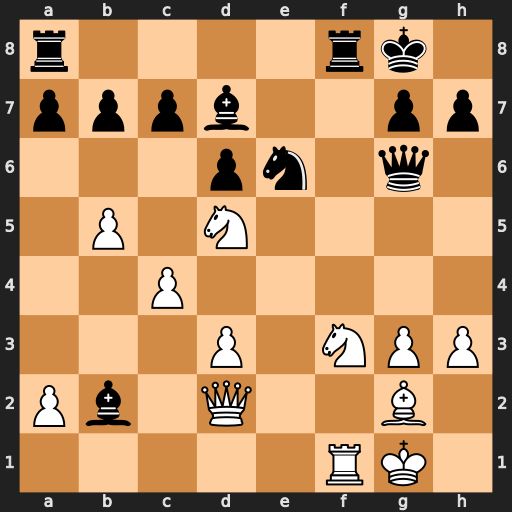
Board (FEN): r4rk1/pppb2pp/3pn1q1/1P1N4/2P5/3P1NPP/Pb1Q2B1/5RK1
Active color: w
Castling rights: -
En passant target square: -
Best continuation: Ne7+ Kh8 Nxg6+